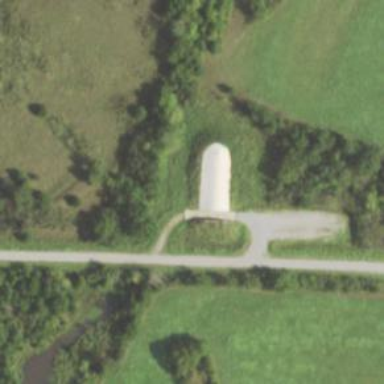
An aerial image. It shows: Military bunker.